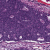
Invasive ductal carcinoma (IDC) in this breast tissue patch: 0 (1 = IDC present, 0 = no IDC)